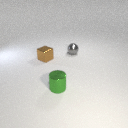
small green metal cylinder to the left of small gray metal sphere